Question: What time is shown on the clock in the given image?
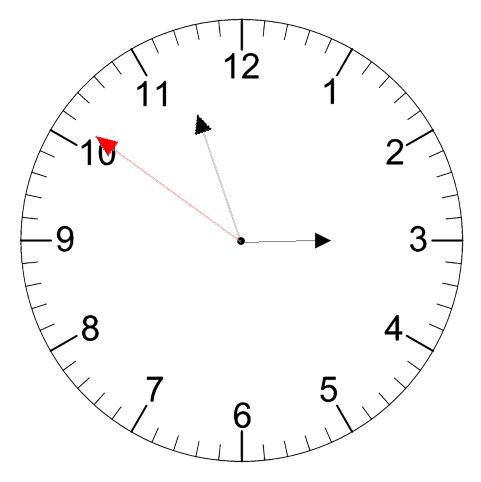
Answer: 02:56:51